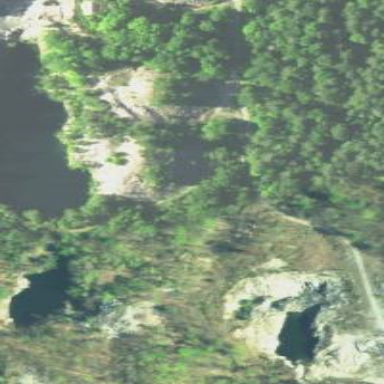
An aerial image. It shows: Quarry area.